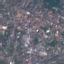
Land use / land cover class: Residential